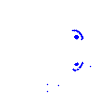
Particle: pion